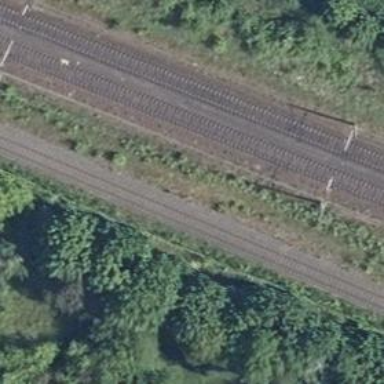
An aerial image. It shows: Solitary milestone along the railway.